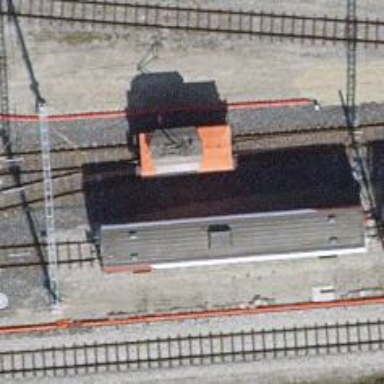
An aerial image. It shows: Narrow-gauge railway service yard with 1 track. The railway is electrified with contact line.